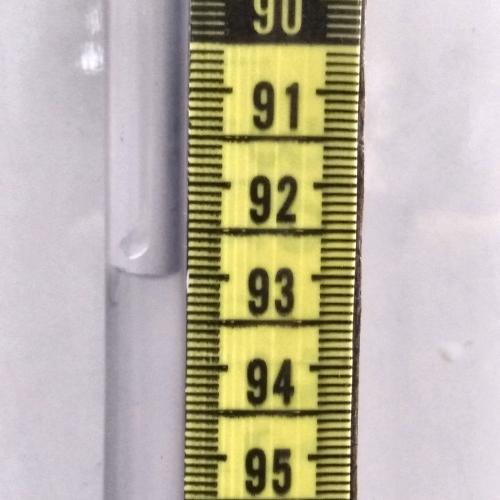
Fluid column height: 93.0 cm